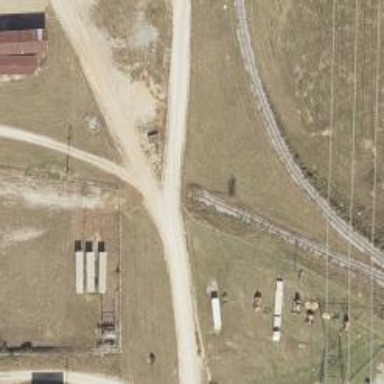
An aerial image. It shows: Abandoned spur railway.